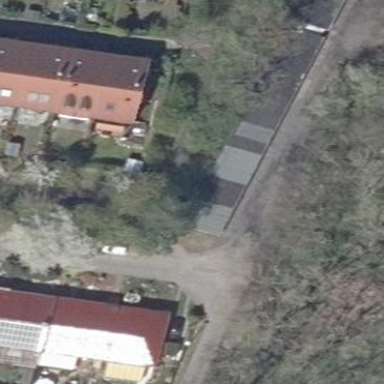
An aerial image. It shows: Group of garages.